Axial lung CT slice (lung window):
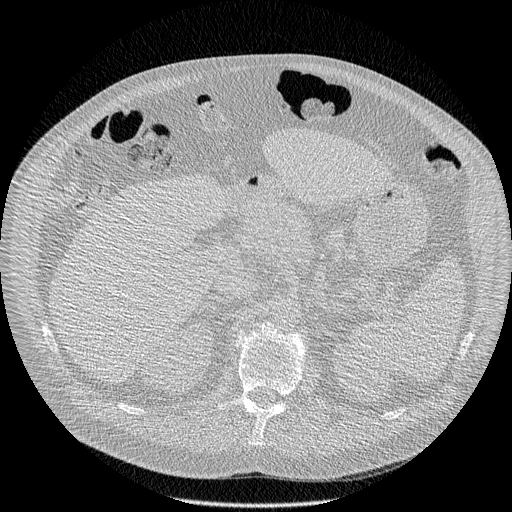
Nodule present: no